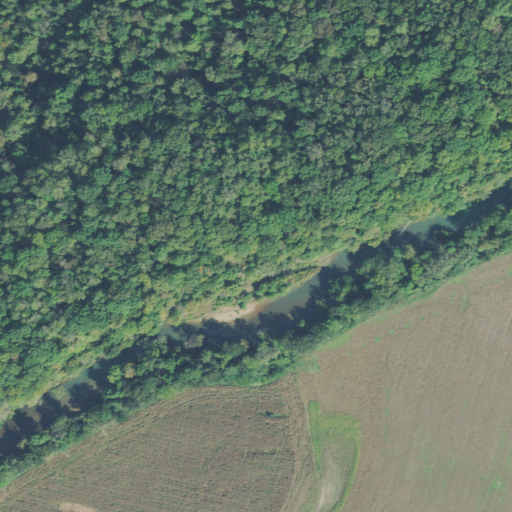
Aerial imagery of cliff(s) in Tennessee named Huey Bluff containing deciduous forest, cultivated crops, woody wetlands, pasture, herbaceous wetlands, and open water